Question: I am trying to program an application for the mac to query a high performance computing cluster about its running and queued calculation jobs. The aim is to be able to monitor the submitted jobs if they are still queued and waiting for execution or if they are running and on which node or host in the cluster.
On the GUI side I would like to be able to display an 'NSTableView' showing all submitted job and alternatively a second option to see all hosts in the cluster, how many and which jobs are running on each node.
The model objects themselves are not so hard to do, what bothers me most is the lifecycle and the ownership relations between the host and the job objects. This has to be well designed otherwise I will run into memory management problems.

The yellow queue object is the root object of my object graph and it owns all the host objects (has an 'NSArray' of custom host objects). Each host object owns all the job object which are running on this host (also by having an 'NSArray' of custom job objects). I think that there are two major problems with this approach:
1. where are all the job objects store which are still queued and are not already running on a host. They lack a parent host object.
2. How would one implement a NSTableView containing all the job objects?
The yellow root object holds directly references to all job objects by having them stored in a 'NSArray'. Each job has an instance variable retaining a host object. Again here are some problems
1. I would also have the hosts in the model which are currently idle, so no job is currently executed on them.
2. How would one implement the data source for a NSTableView showing all the hosts.
3. How does one make sure that there are no duplicate host objects, so that each host in the cluster is represented by one host object only.
My questions are:
1. Which of the two possibilities make most sense? Are there alternatives?
2. Would one better implement it with CoreData?
3. How would one manage the object lifecycle so that there are no retain cycles or dangling pointers.
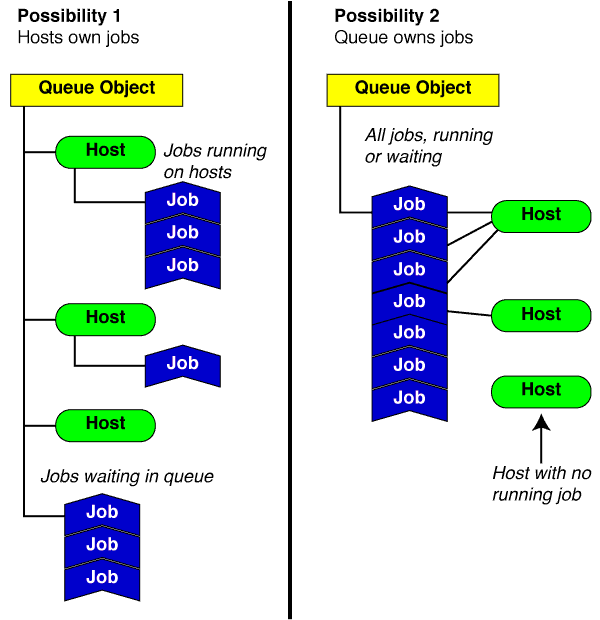
Answer: If your concerned about memory management, Core Data is the way to go. It's much more efficient memory wise and it manages memory for you in the vast majority of cases.
In general you manage memory by making sure that each individual class' instances clean up after themselves. Then you put the objects in a hierarchy such that as each level deallocates it automatically cleans up the objects under it.
As to the specific structure, it depends on the logic of the situation you are modeling. If the organization logically goes:
'''
queue{
jobs{
host
}
}
'''
... then you should mimic that in your data structure.
I strongly recommend you use Core Data. You will end up duplicating a lot Core Data functionality anyway if you implement this all by hand. Core Data was designed specifically to manage object graphs like this. That is its primary role. All the database stuff was tacked on as an after thought. There's no need to reinvent the wheel.